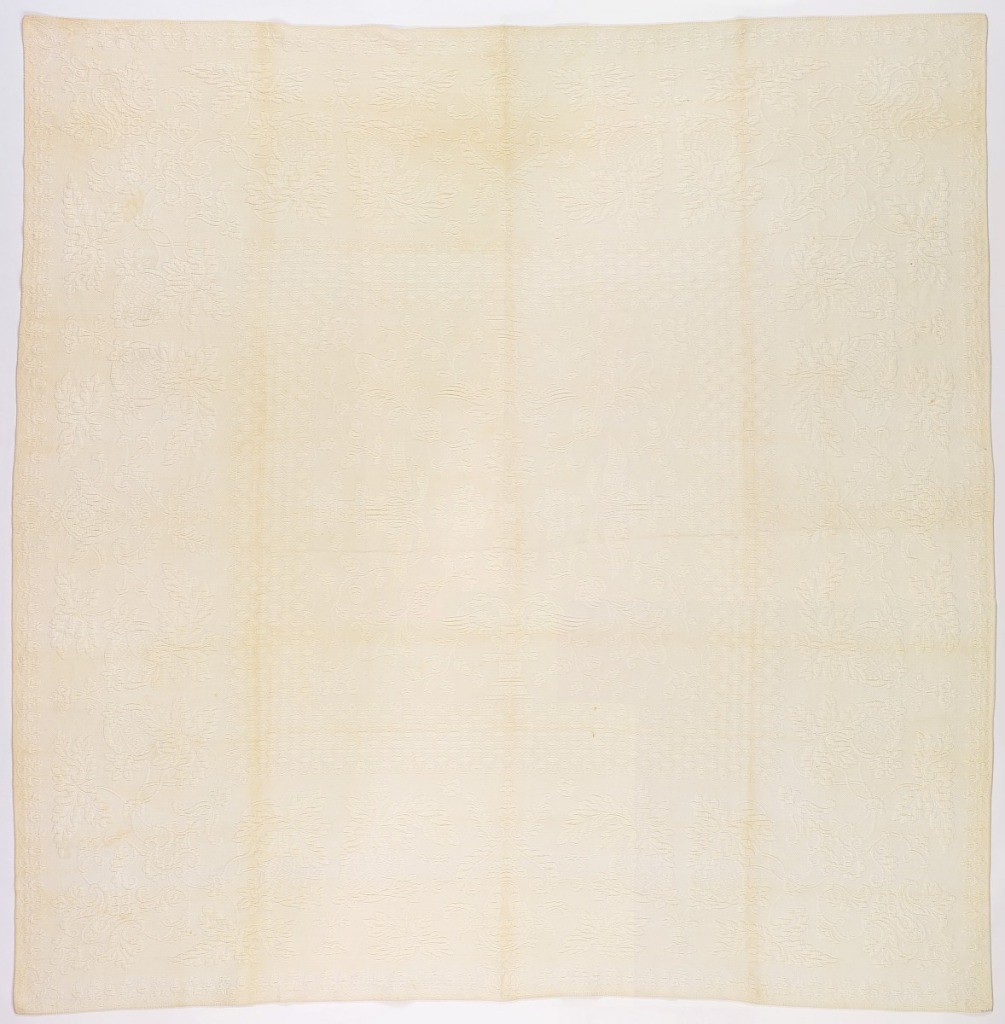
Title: Quilt
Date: mid-19th century
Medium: cotton Technique: machine quilted
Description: Marseilles-style white quilt with elaborate floral borders with pineapple and foliage in a symmetrical arrangement. Four double-headed eagles in the center.